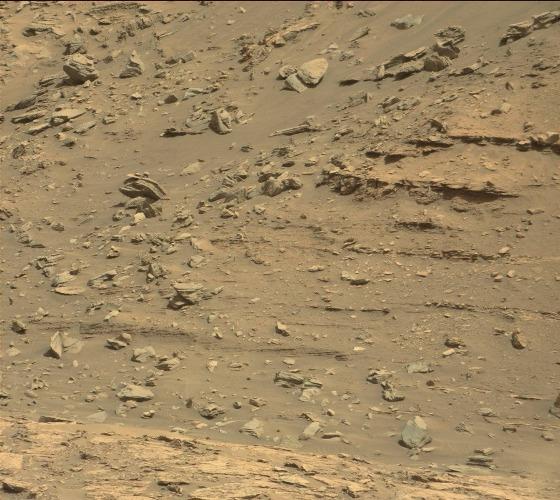
Terrain classes present: Bedrock, Gravel / Sand / Soil, Rock, Shadow